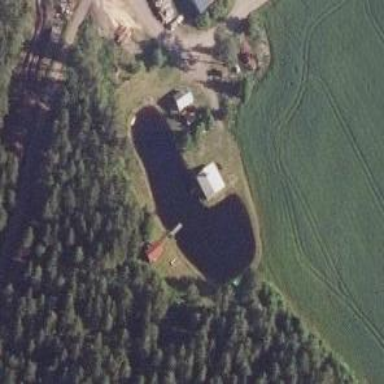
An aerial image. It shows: Serene pond surrounded by nature.